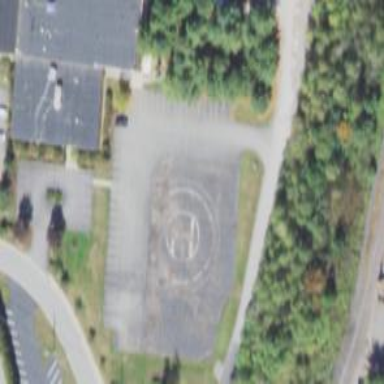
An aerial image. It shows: Image of helipad at airport.